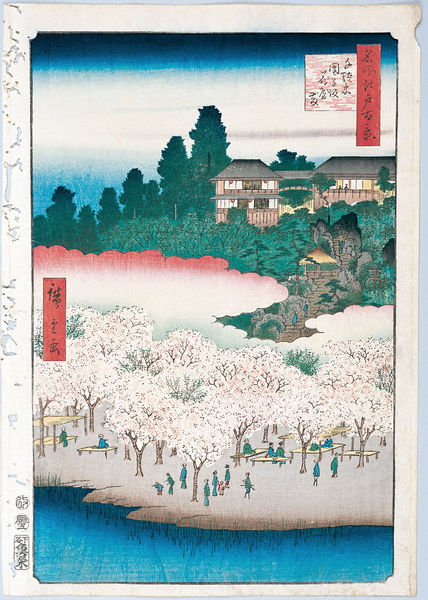
Titel: 100 berühmte Ansichten von Edo
Künstler: Utagawa Hiroshige
Schlagwörter: himmel, wasser, bäume, fluss, menschen, blüte, gebäude, rot, häuser, wald, holzschnitt, japan, schrift, japanisch, schriftzeichen, text, asiatisch, chinesisch, farbholzschnitt, kanji, koreanisch